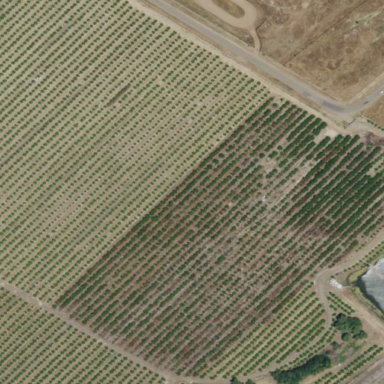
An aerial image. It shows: Orchard.